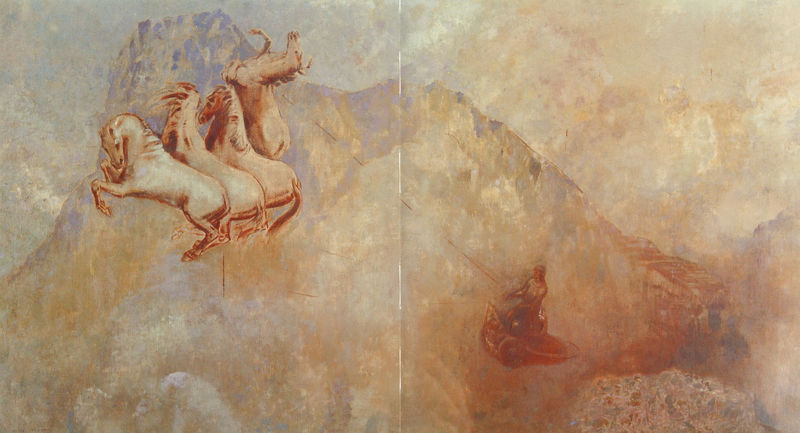
Titel: Apoll im vierspännigen Sonnenwagen
Künstler: Odilon Redon
Institution: Paris, Musée du Petit Palais
Schlagwörter: berg, blau, gemälde, himmel, mann, wolken, stadt, braun, orange, rot, fliegen, pferd, pferde, mähne, zügel, berge, gipfel, nebel, wagen, wild, vier, schimmel, streitwagen, rösser, sonnenwagen, quadriga, aufbäumen, pferdewagen, daidalos, dädalus, lenken, sich aufbäumen